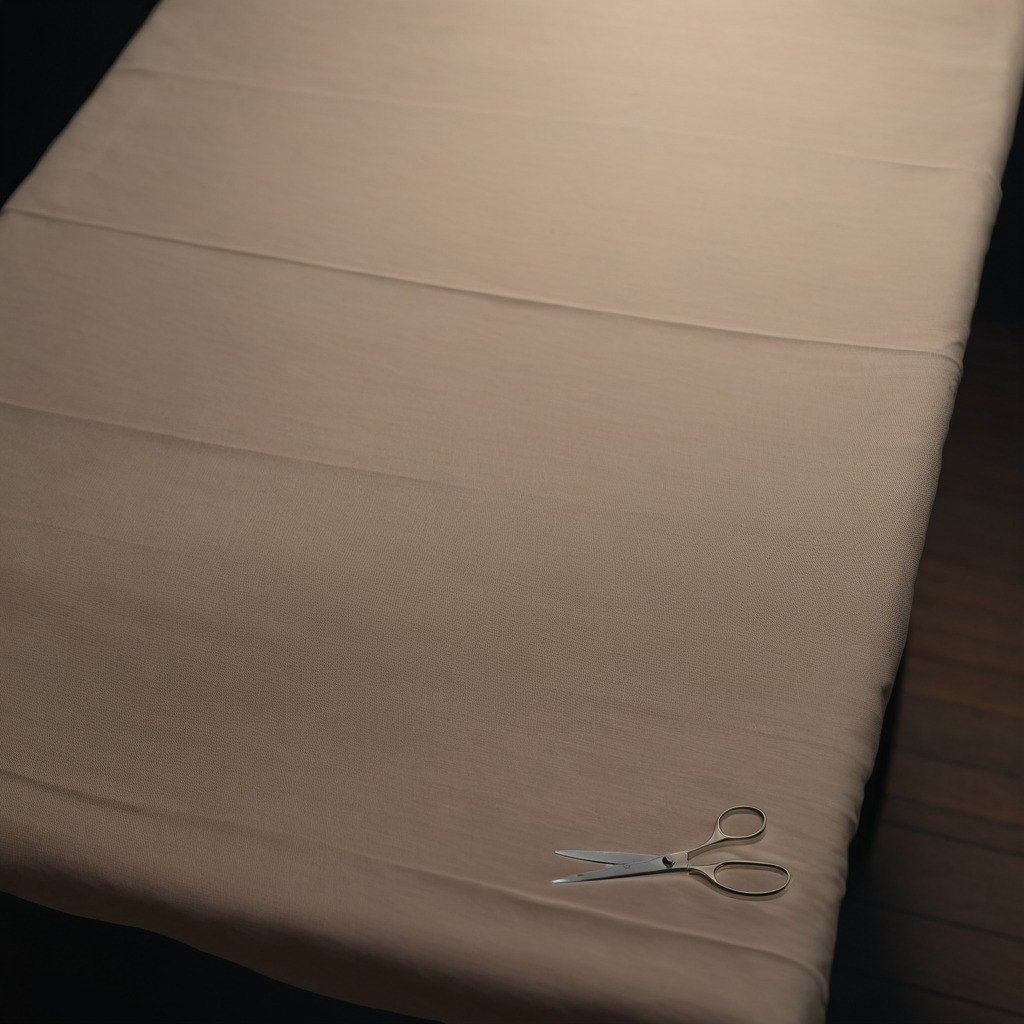
A scissor lies on the wooden table.